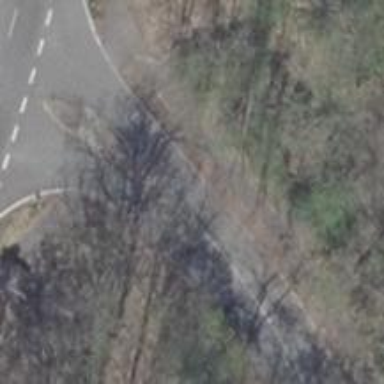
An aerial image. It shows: Tertiary road with asphalt surface.